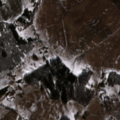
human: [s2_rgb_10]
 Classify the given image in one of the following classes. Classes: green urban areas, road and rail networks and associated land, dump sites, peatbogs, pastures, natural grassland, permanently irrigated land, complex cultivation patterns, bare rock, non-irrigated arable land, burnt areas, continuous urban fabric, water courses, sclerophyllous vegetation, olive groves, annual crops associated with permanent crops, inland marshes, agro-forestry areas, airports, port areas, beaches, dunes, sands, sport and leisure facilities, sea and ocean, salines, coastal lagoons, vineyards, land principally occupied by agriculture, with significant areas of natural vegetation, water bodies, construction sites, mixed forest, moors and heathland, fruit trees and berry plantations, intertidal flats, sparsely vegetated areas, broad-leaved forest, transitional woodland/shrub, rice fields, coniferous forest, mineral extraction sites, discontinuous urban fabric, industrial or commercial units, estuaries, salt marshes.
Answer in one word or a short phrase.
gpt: pastures, complex cultivation patterns, land principally occupied by agriculture, with significant areas of natural vegetation, coniferous forest, transitional woodland/shrub